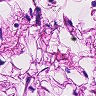
Metastatic tissue present: no